Field crop: tomato
Growth stage: 2
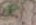
Species: solanum